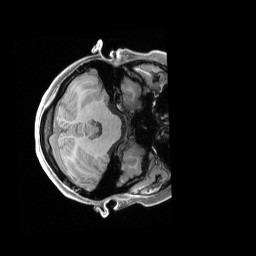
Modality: T1w
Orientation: axial
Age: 27
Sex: female
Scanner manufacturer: siemens
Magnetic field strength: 3 T
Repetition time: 2.4 s
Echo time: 0.00228 s